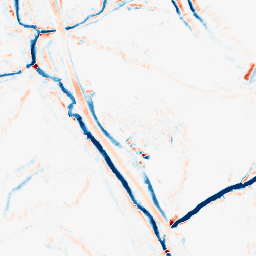
Category: morphological
Decomposition family: morphological_diamond
Decomposition parameters: operation: average
radius: 5
Upsampling method: quartic
Upsampling parameters: scale: 8
Upsampling scale: 8